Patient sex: F
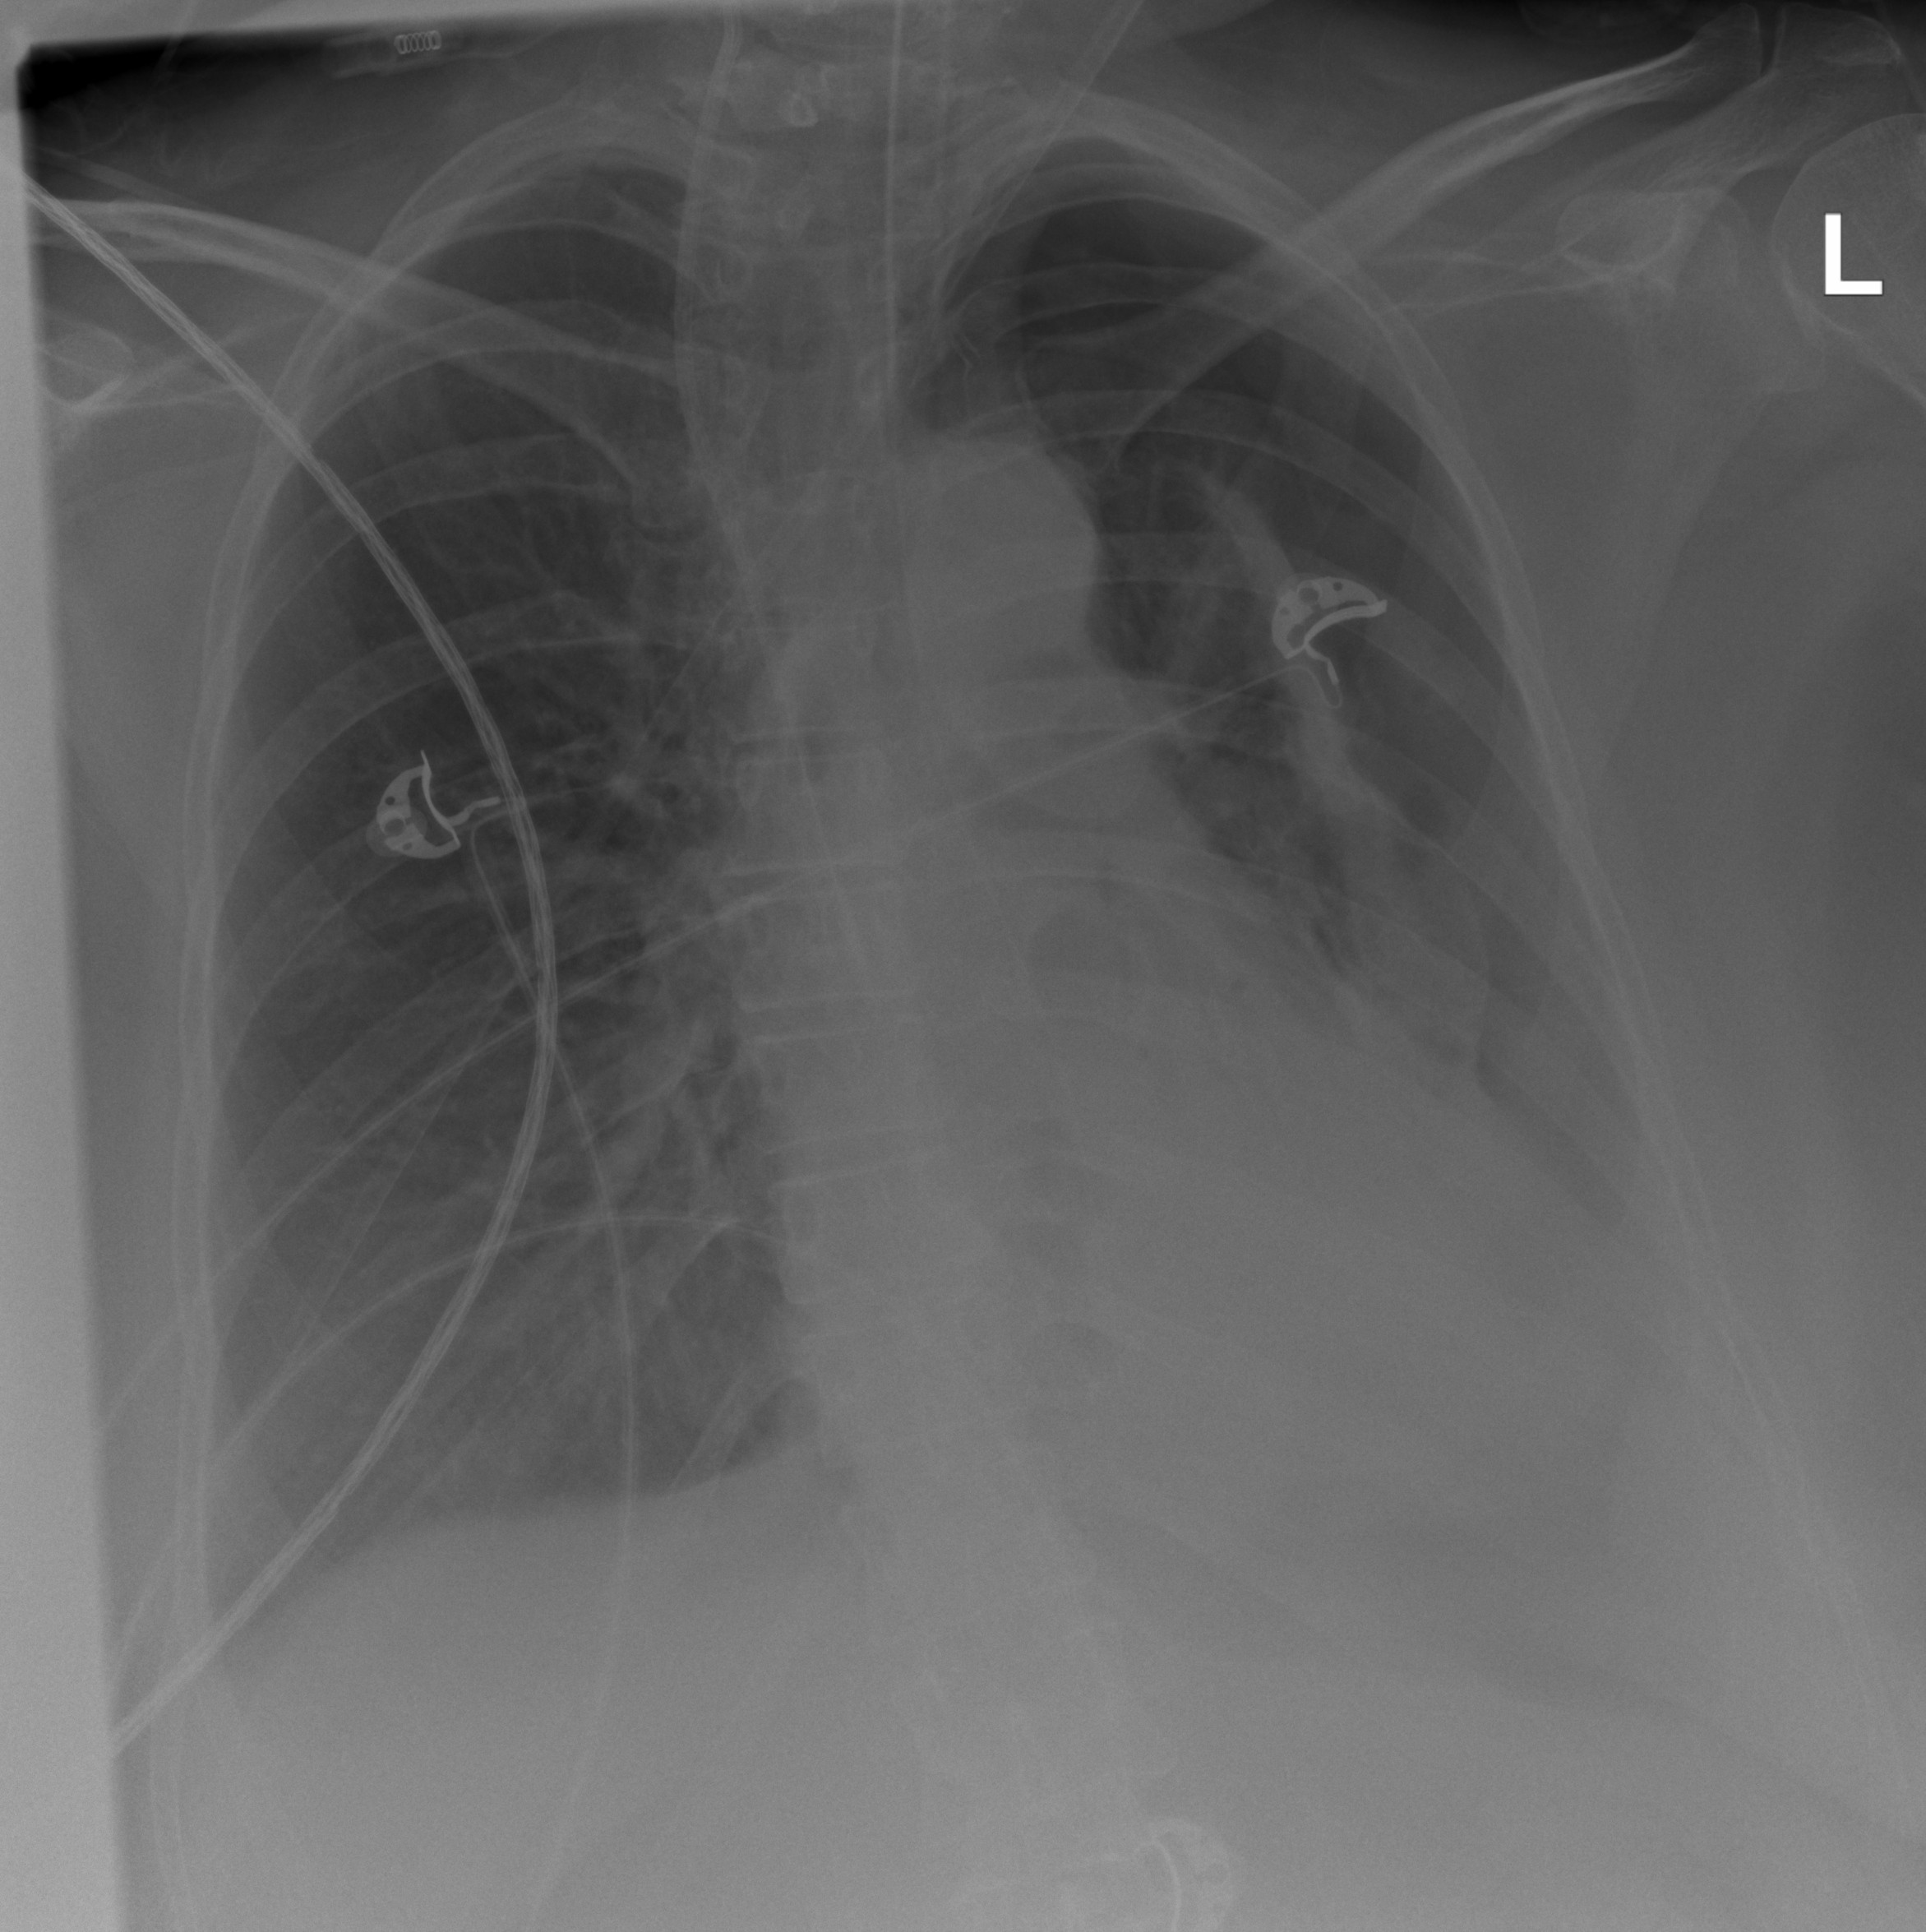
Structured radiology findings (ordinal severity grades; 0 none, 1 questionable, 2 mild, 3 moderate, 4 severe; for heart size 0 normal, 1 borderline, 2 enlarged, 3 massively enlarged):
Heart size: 0
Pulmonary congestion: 0
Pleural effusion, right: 2
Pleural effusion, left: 3
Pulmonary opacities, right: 0
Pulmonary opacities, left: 0
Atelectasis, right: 2
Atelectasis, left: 4